Field crop: maize
Growth stage: 1
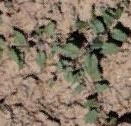
Species: convolvulus